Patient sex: M
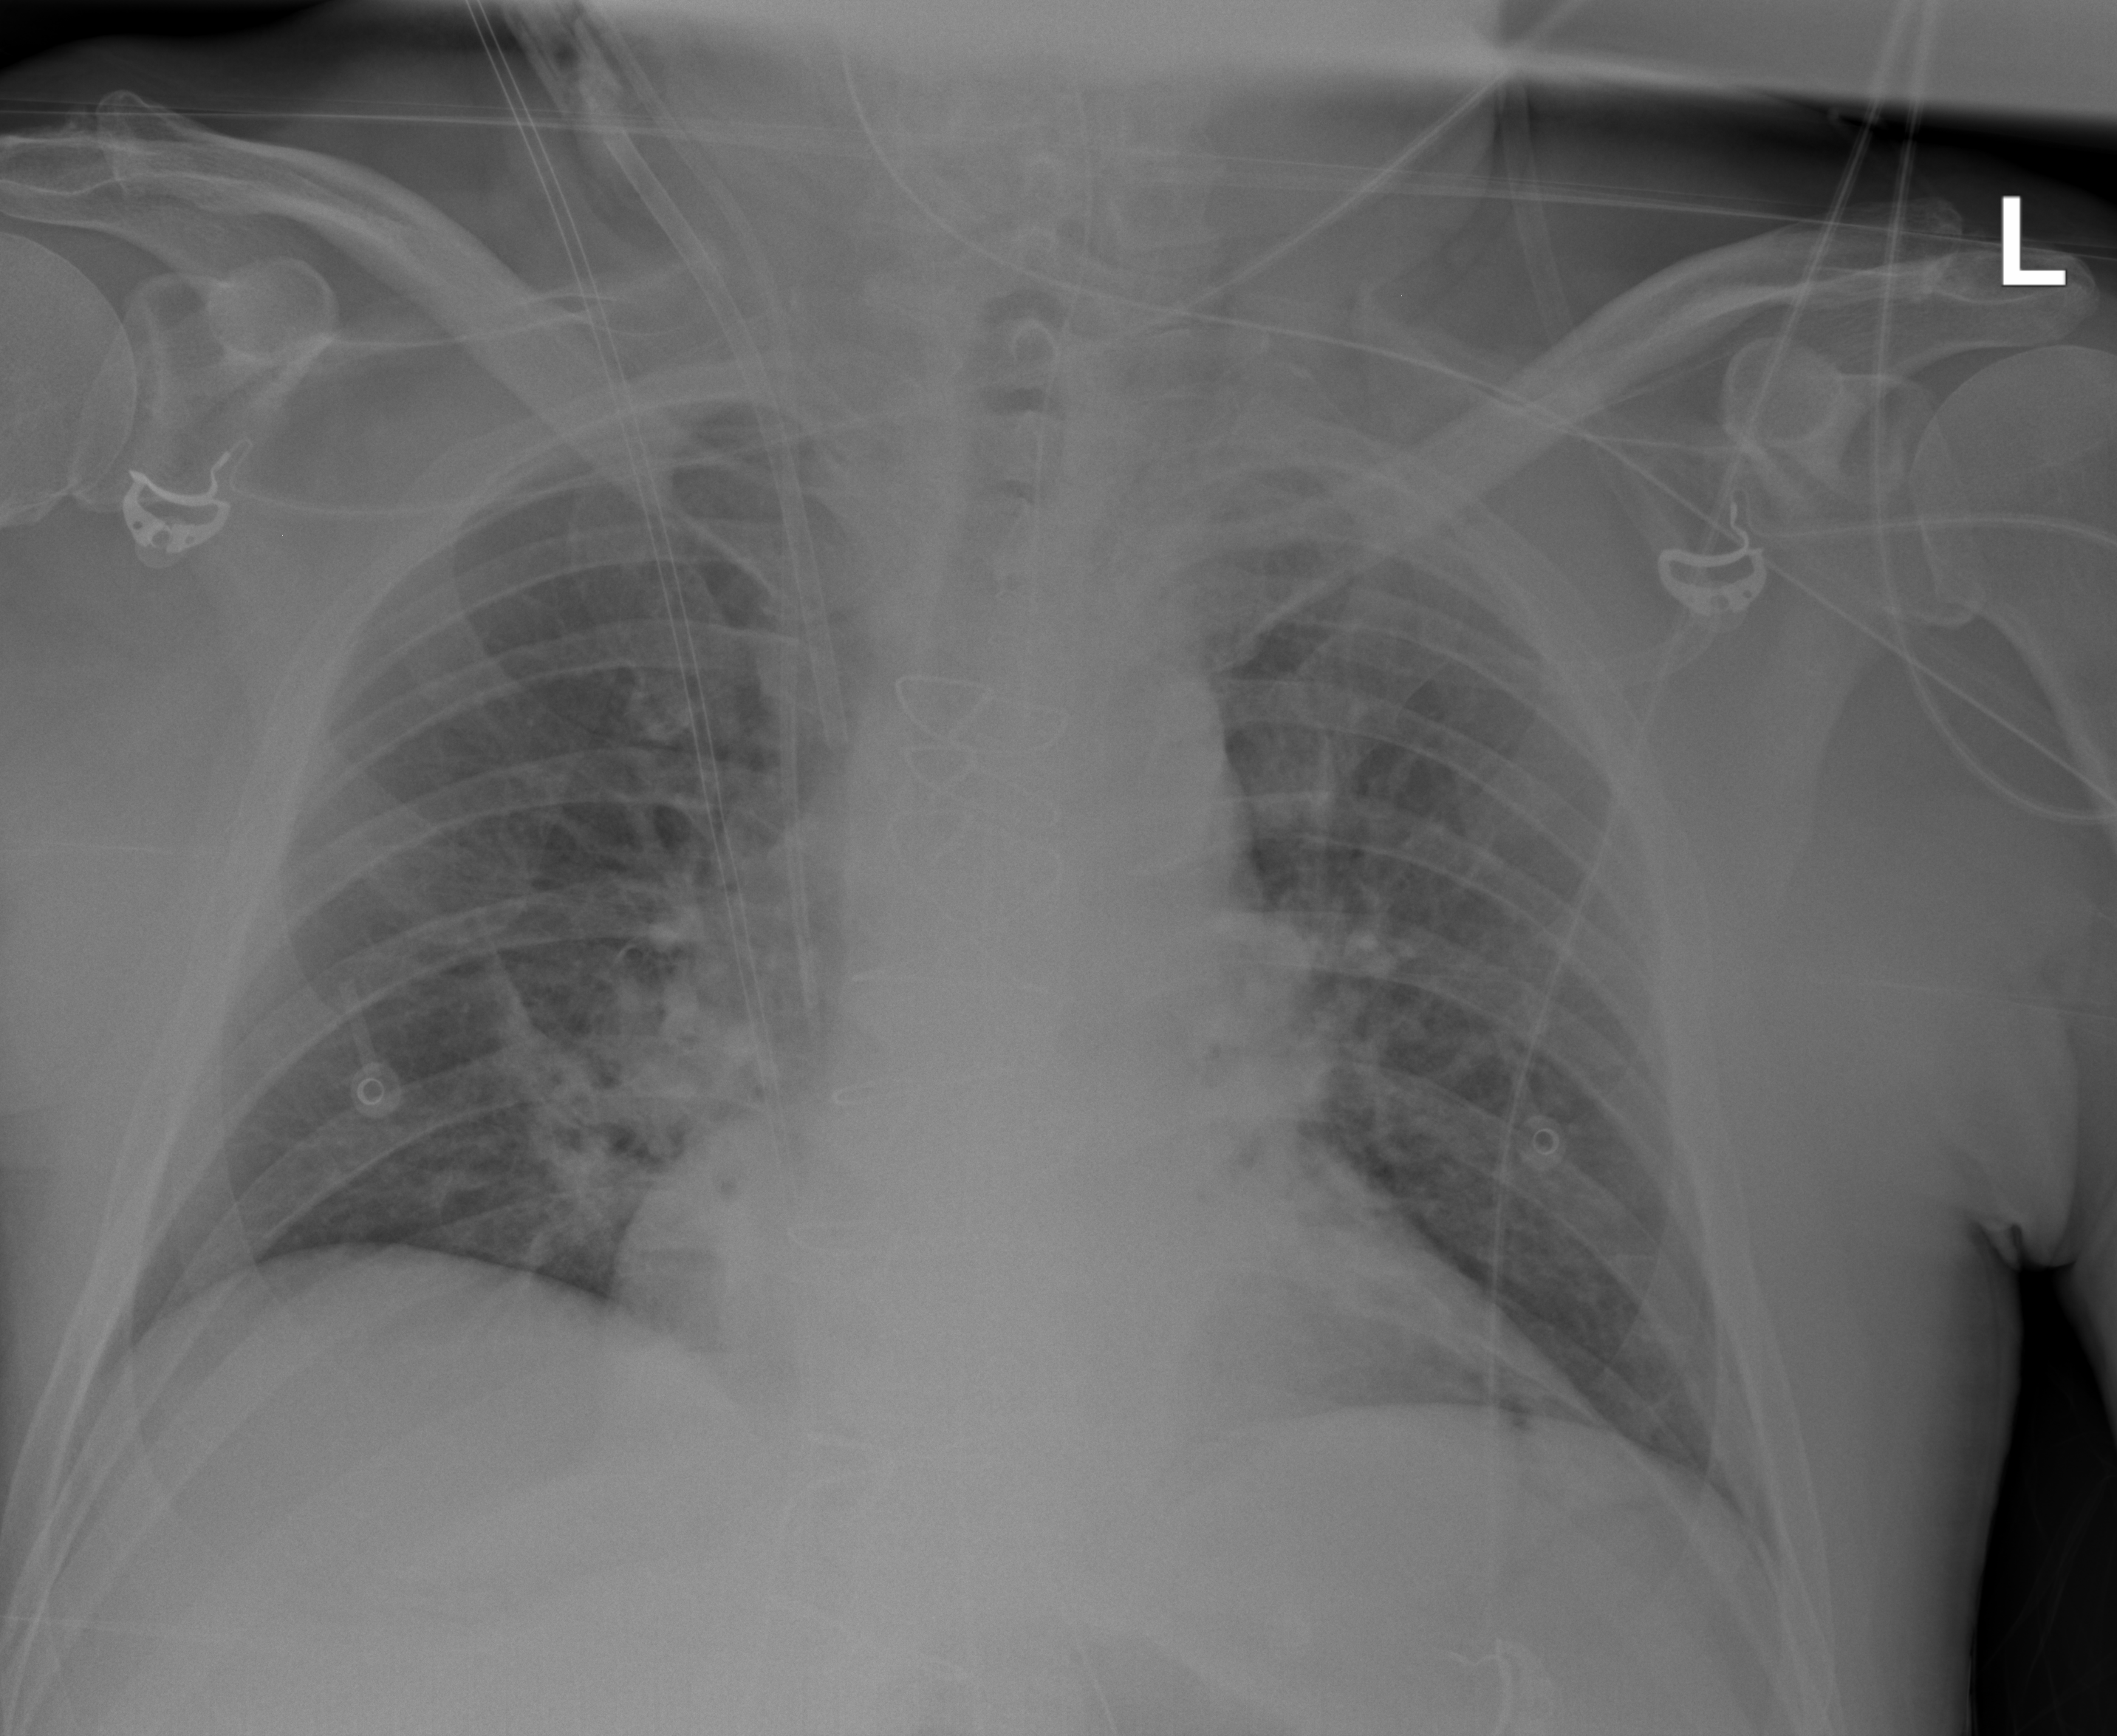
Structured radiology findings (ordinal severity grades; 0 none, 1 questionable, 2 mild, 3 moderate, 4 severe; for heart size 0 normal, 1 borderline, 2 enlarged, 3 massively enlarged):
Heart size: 0
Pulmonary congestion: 1
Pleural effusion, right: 0
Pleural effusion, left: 0
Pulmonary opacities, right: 0
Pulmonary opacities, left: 0
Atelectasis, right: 0
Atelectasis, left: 0